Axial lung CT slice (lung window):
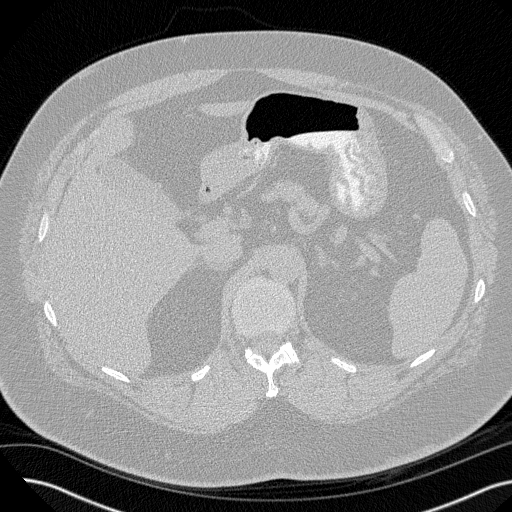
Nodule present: no